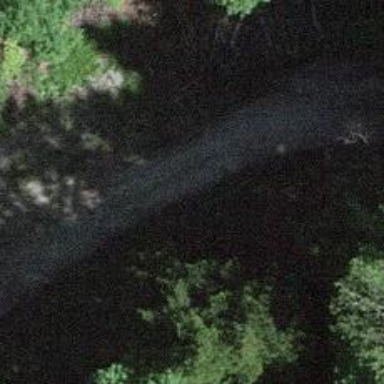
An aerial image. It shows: Gravel track with grade2 tracktype.